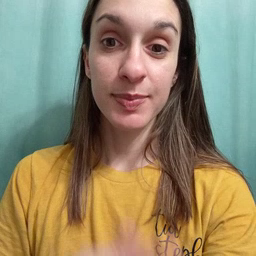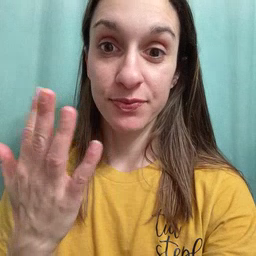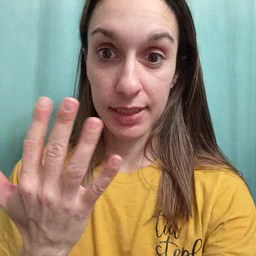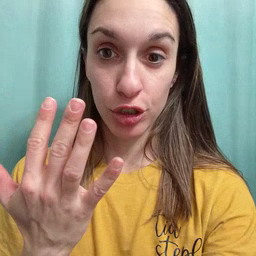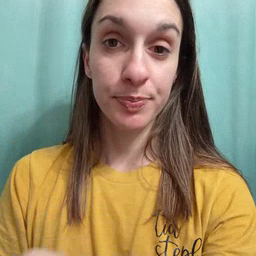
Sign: finger